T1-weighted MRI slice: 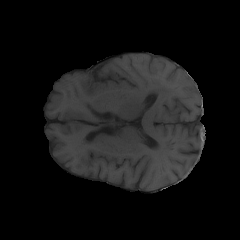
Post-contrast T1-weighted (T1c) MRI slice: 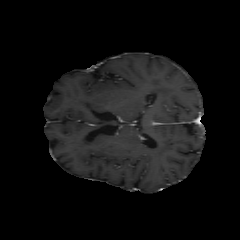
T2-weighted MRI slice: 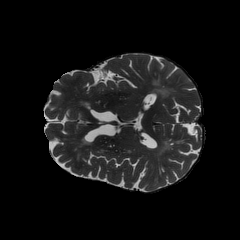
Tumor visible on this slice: no